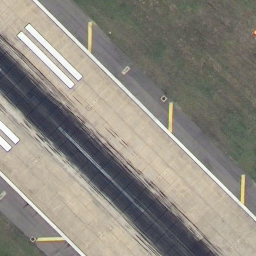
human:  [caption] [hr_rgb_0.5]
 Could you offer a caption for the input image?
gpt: It is a straight runway with some mark lines on it .

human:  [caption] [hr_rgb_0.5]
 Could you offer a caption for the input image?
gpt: There are some mark lines on the straight runway .

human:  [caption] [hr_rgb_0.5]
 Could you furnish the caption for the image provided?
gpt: It is a straight runway with some white mark lines on it .

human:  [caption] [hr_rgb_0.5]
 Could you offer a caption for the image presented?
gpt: A straight runway with some mark lines on it .

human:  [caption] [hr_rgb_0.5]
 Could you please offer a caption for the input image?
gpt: A straight runway with some white mark lines on it .